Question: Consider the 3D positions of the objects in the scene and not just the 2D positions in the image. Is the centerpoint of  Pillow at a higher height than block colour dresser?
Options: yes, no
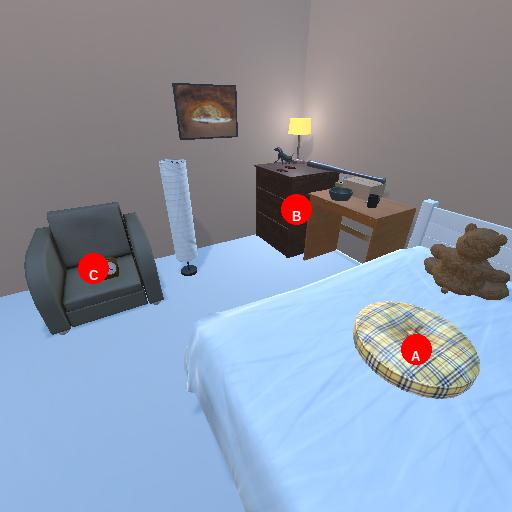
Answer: yes